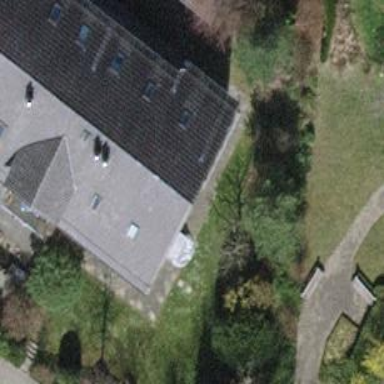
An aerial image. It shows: Gabled roofed house.